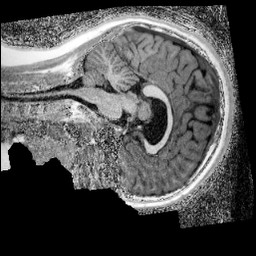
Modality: UNIT1_denoised
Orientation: sagittal
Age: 13
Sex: male
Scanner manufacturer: siemens
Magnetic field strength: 3 T
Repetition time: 4 s
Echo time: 0.00299 s